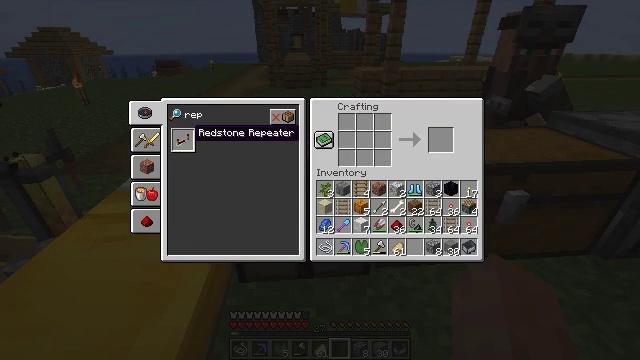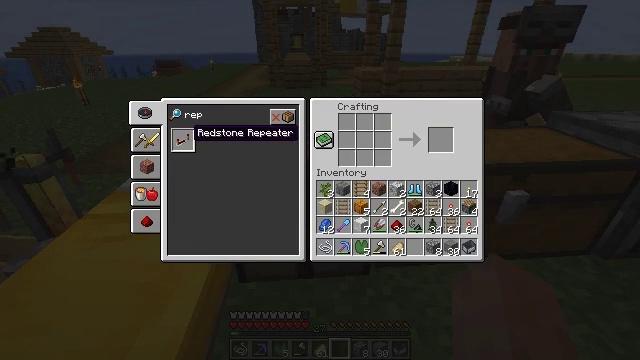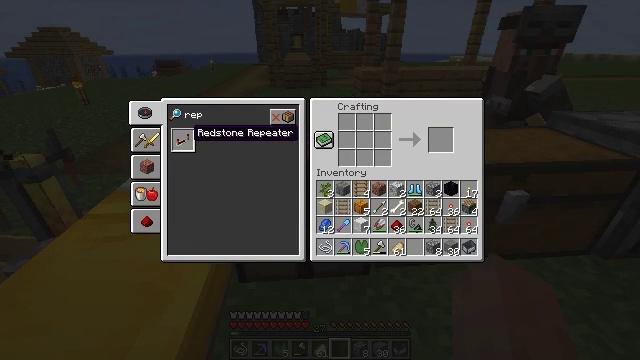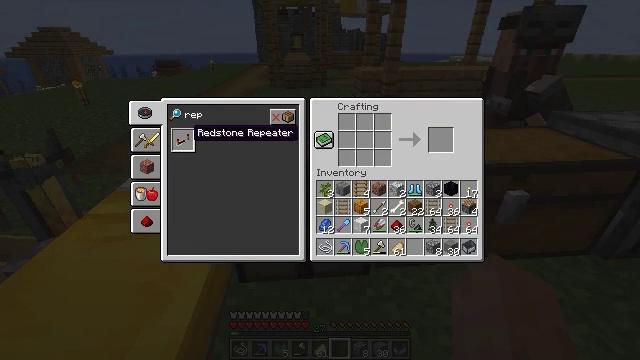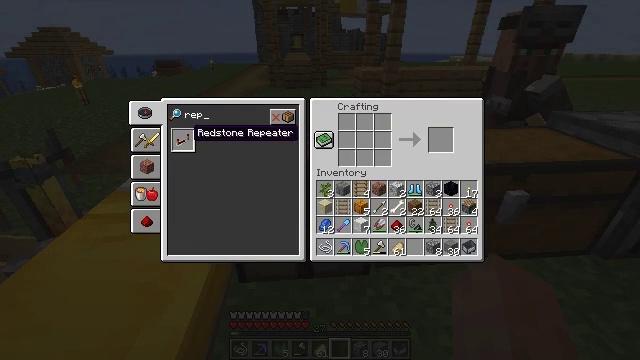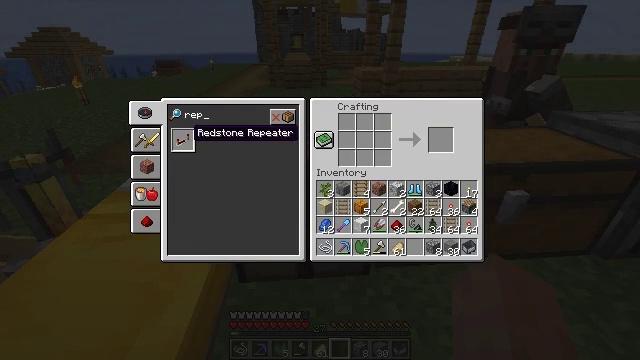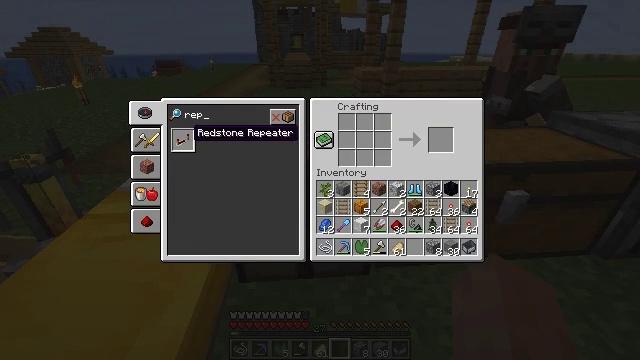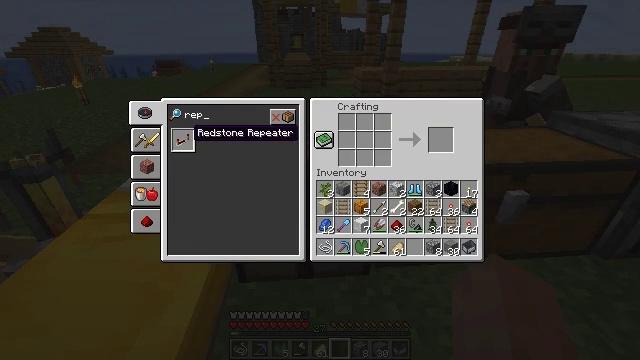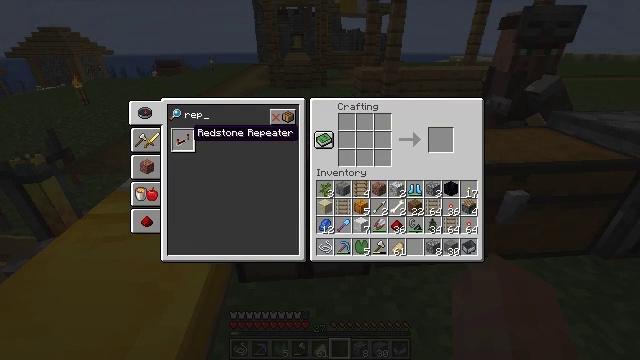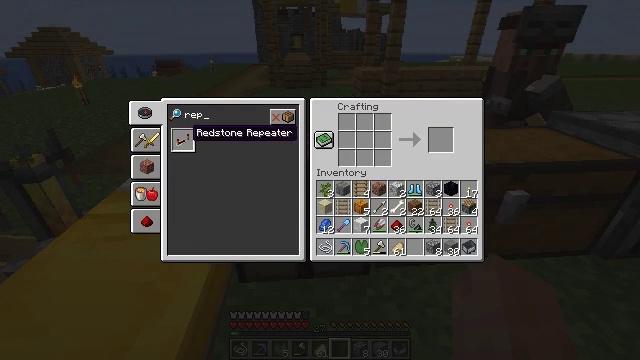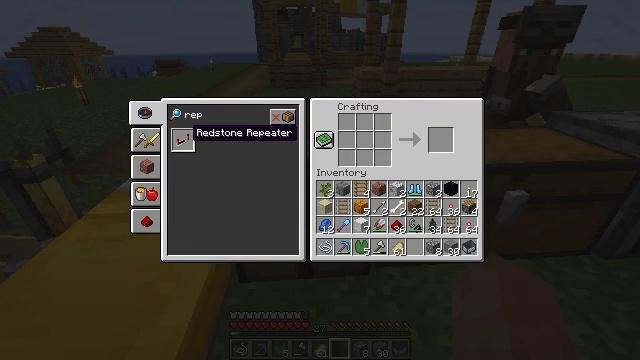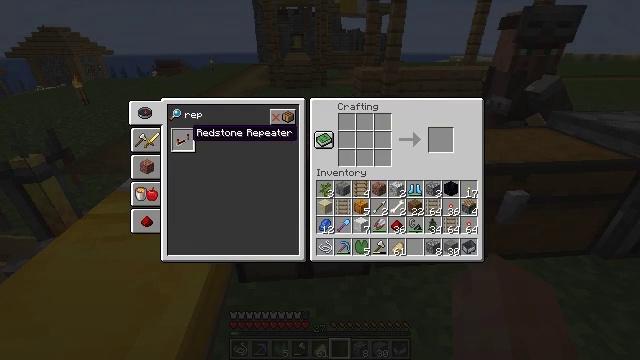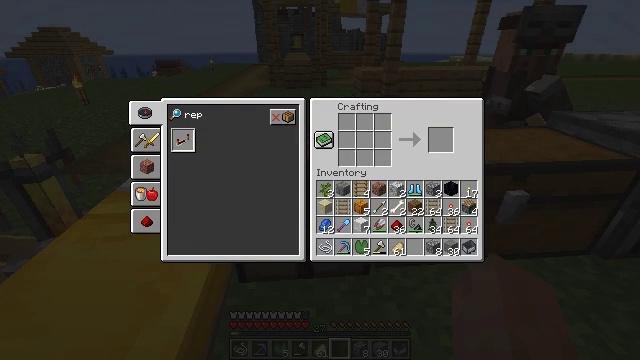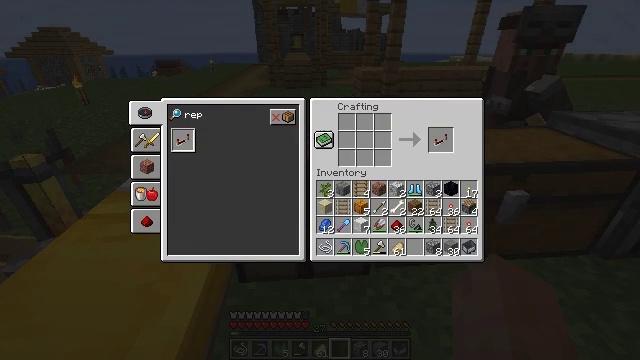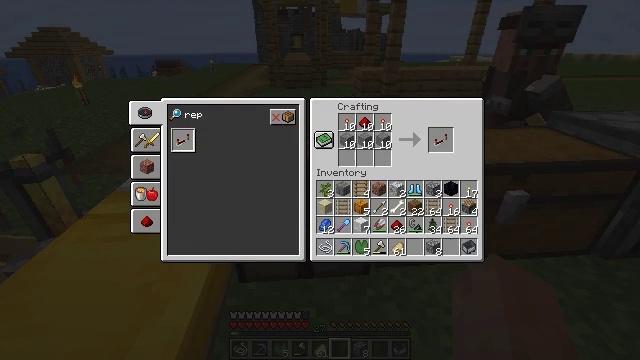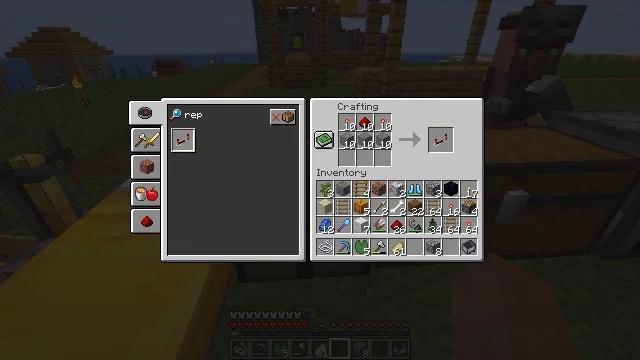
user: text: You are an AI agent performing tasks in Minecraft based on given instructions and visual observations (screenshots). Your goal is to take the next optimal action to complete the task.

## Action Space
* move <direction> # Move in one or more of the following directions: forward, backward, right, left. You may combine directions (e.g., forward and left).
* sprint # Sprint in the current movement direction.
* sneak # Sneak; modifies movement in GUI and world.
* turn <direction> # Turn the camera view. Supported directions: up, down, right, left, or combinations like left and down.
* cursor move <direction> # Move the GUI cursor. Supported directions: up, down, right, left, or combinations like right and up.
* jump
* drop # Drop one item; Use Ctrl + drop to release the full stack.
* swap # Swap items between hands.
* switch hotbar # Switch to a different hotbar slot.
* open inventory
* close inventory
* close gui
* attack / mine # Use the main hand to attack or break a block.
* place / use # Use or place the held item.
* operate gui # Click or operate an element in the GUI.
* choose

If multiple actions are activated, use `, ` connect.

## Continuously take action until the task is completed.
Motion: motion action
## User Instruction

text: Get a repeater using the crafting table.
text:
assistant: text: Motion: no_op
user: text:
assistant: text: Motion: sneak
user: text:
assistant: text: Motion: sneak
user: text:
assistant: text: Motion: sneak
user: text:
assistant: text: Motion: sneak
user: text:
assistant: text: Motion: sneak
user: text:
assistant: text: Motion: sneak
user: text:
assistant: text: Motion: sneak, operate gui
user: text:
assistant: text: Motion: sneak, operate gui
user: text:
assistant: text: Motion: sneak
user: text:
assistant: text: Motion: sneak
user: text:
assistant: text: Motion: sneak, cursor move right
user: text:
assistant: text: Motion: sneak, cursor move right and down
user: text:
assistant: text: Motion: sneak, cursor move right and down
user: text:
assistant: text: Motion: sneak, cursor move right
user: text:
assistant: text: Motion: sneak, cursor move right
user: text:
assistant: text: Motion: sneak, cursor move right
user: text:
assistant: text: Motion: sneak, cursor move right
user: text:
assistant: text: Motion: sneak, cursor move up
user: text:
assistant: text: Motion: sneak, cursor move up
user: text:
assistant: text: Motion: sneak, cursor move up
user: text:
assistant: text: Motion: sneak
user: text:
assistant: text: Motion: sneak
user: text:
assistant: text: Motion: sneak
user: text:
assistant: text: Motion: sneak
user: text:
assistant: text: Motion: sneak, cursor move left
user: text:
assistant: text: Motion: sneak
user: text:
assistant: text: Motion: sneak
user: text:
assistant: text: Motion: sneak
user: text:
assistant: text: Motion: sneak, operate gui